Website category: sports
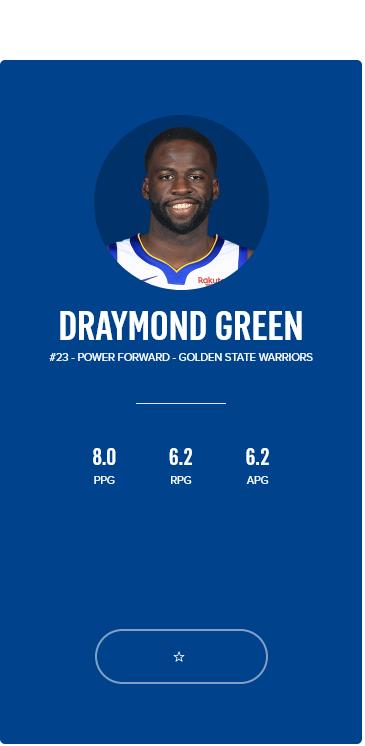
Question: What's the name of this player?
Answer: DRAYMOND GREEN

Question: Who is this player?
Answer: DRAYMOND GREEN

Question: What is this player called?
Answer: DRAYMOND GREEN

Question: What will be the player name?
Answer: DRAYMOND GREEN

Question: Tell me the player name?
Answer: DRAYMOND GREEN

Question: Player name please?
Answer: DRAYMOND GREEN

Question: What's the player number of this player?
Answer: #23

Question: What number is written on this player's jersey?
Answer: #23

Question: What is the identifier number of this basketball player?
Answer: #23

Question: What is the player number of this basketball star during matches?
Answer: #23

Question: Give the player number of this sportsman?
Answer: #23

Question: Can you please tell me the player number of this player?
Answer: #23

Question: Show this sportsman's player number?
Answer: #23

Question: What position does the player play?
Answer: POWER FORWARD

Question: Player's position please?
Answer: POWER FORWARD

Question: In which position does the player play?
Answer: POWER FORWARD

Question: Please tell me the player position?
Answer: POWER FORWARD

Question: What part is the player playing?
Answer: POWER FORWARD

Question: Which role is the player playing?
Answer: POWER FORWARD

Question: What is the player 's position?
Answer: POWER FORWARD

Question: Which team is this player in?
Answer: GOLDEN STATE WARRIORS

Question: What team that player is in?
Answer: GOLDEN STATE WARRIORS

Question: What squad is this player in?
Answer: GOLDEN STATE WARRIORS

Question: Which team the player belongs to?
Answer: GOLDEN STATE WARRIORS

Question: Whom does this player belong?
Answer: GOLDEN STATE WARRIORS

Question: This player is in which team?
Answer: GOLDEN STATE WARRIORS

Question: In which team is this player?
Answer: GOLDEN STATE WARRIORS

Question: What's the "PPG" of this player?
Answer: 8.0

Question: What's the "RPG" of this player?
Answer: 6.2

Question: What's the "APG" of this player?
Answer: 6.2

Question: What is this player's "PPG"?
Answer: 8.0

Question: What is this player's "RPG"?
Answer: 6.2

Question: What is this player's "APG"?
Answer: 6.2

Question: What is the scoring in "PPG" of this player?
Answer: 8.0

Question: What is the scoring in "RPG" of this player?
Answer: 6.2

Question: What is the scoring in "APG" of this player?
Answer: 6.2

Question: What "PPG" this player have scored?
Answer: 8.0

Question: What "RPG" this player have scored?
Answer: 6.2

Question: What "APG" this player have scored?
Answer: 6.2

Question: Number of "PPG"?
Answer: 8.0

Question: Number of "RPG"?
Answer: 6.2

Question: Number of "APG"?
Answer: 6.2

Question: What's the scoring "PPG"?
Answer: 8.0

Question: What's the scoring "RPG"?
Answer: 6.2

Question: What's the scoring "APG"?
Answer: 6.2